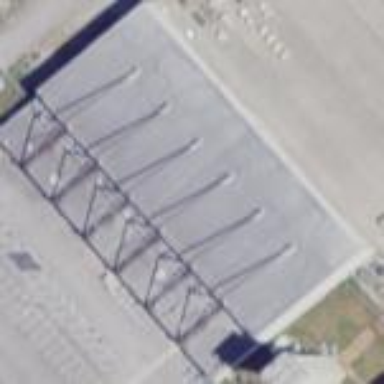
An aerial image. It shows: Hangar building located at airport.